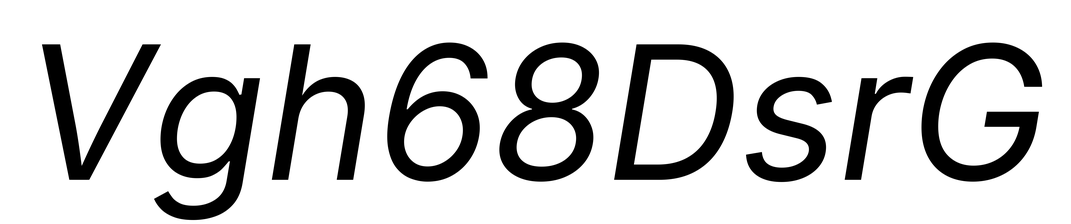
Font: Inter-Italic_Italic